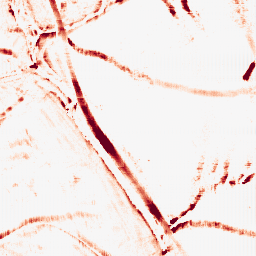
Category: morphological
Decomposition family: morphological_square
Decomposition parameters: operation: opening
size: 10
Upsampling method: fft_zeropad
Upsampling parameters: scale: 2
Upsampling scale: 2